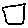
Label: square